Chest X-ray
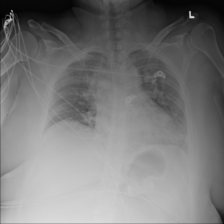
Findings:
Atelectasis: positive
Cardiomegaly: negative
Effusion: negative
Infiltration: negative
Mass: negative
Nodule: negative
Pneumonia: negative
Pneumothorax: negative
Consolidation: negative
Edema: negative
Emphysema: negative
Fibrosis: negative
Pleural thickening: negative
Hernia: negative